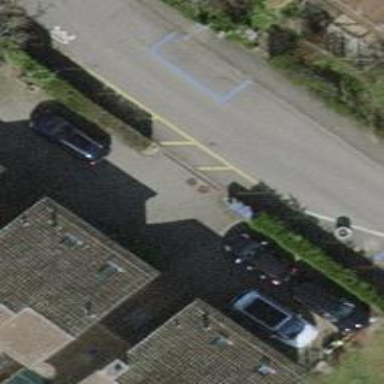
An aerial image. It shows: Residential road with asphalt surface. There are sidewalks on both sides of the road.